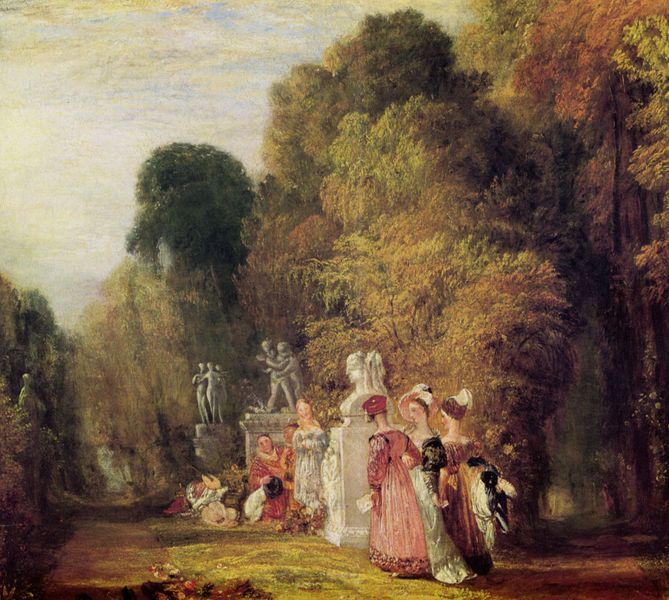
Titel: Was Ihr wollt!
Künstler: William Turner
Standort: Privatbesitz
Institution: Sir Michael Sobell
Schlagwörter: baum, blau, blätter, feder, gemälde, gruppe, himmel, mann, schatten, wolken, bäume, fluss, frauen, gelb, grün, landschaft, menschen, sitzen, äste, blumen, braun, bunt, damen, frau, grau, hut, hüte, kleid, kleider, licht, marmor, männer, orange, schwarz, säulen, dame, gras, park, rasen, rose, rot, schloss, weg, wiese, wolke, fest, gesellschaft, gespräch, leute, malerei, rock, feier, barock, federn, mensch, sockel, spitze, stehen, stein, öl, erde, horizont, natur, weide, weite, zweige, pfad, sonne, wege, figur, gewand, adel, drei, gewänder, paar, personen, blatt, person, rokoko, rosa, wald, brunnen, kinder, garten, skulptur, statue, adelige, sommer, liebe, laufen, allee, herbst, ausflug, idylle, picknick, rast, figuren, promenade, romantik, ölgemälde, grazien, freizeit, büste, plastik, plinthe, podest, edel, spiel, gang, weiden, spaziergang, lichtung, friedhof, treffen, hauben, mythologie, flanieren, spazierengehen, biedermeier, skulpturen, statuen, brief, watteau, amor, waldweg, neugierig, amoretten, standbilder, pfalnzen, poesie, pfade, versailles, paare, podeste, schlosspark, denkmäler, lustwandeln, weisen, schäferstündchen, grabstein, wiede, kauernde, zusammenkunft, gratien, idille, stauen, menchen, nobel, hofdamen, staturn, prak, schute, breif, romantik sch, skulptutren